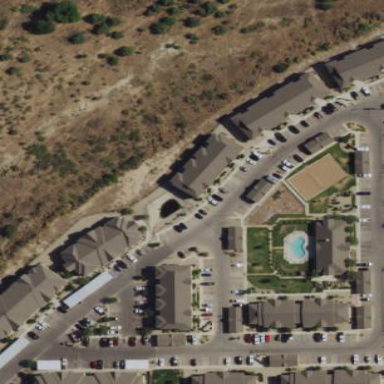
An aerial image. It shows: Residential area with apartments.